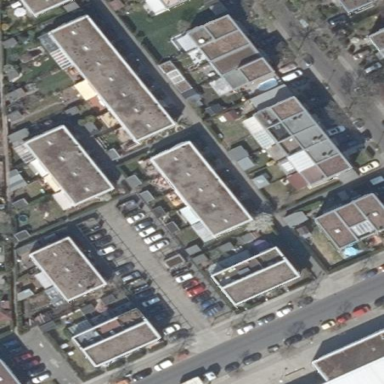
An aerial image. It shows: House with flat roof.